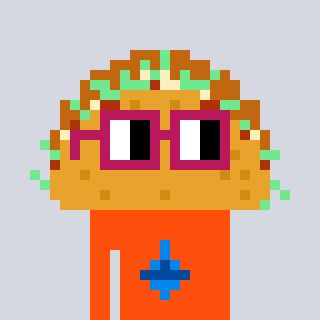
a pixel art character with square dark red glasses, a taco-shaped head and a orange-colored body on a cool background